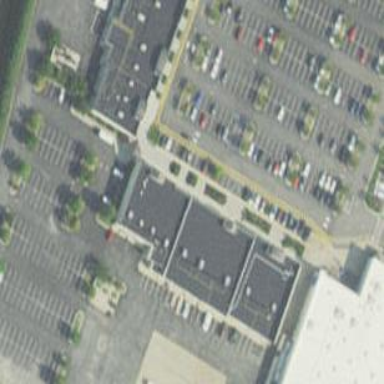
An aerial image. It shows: Commercial building.